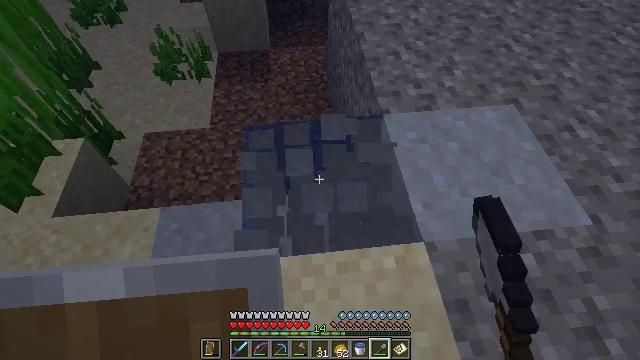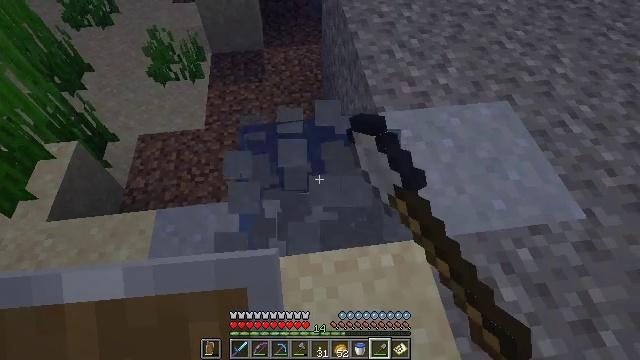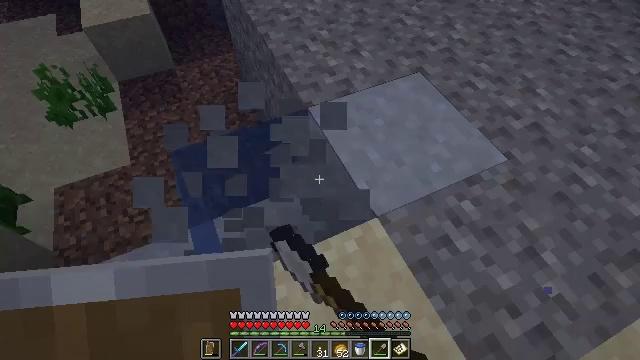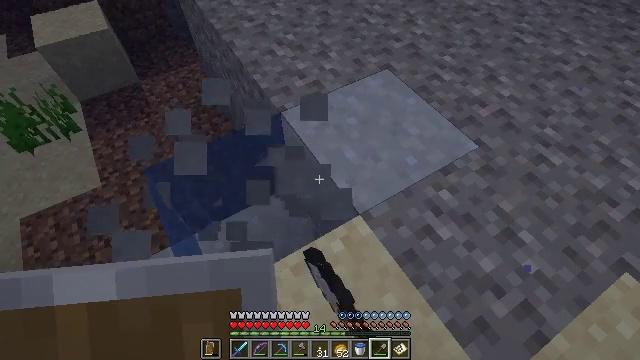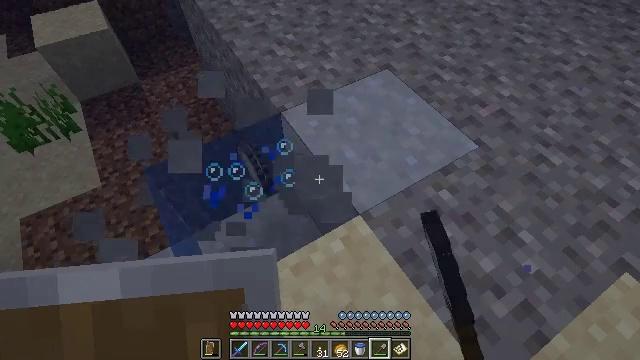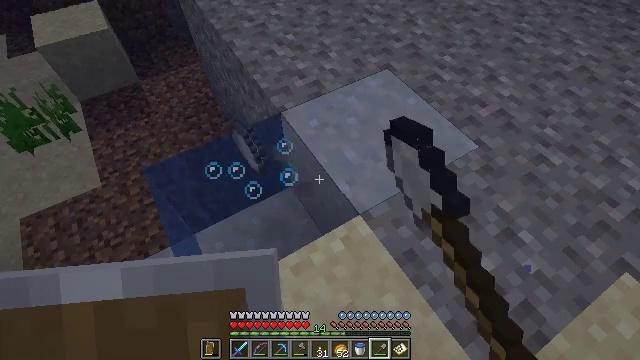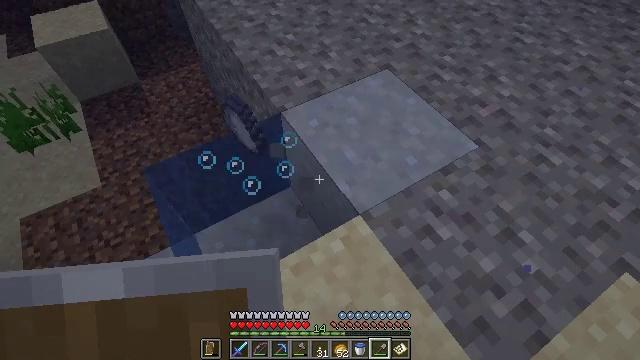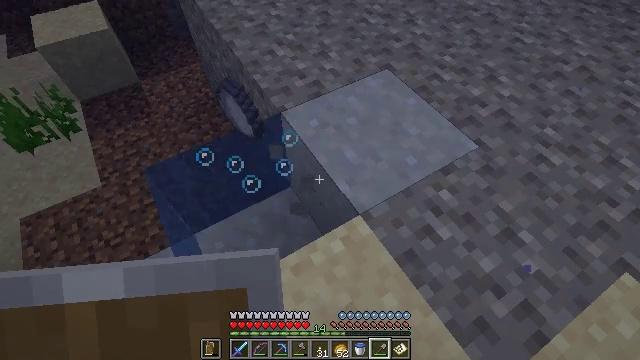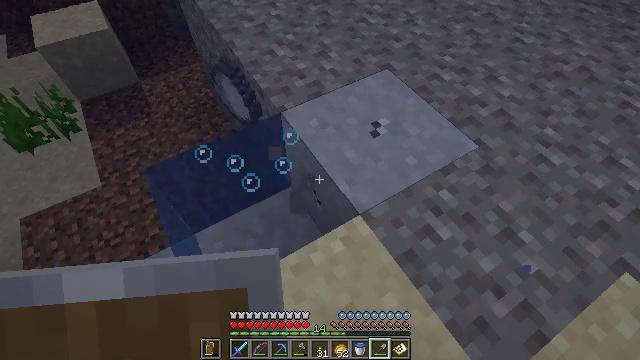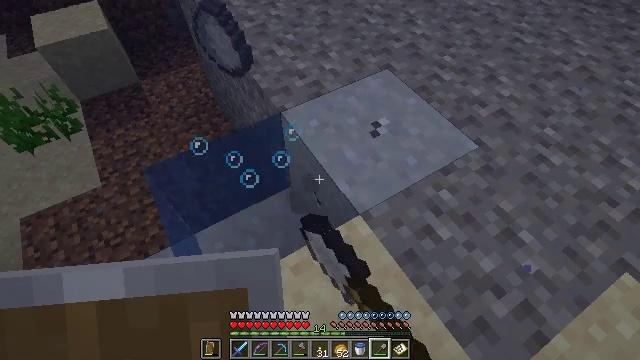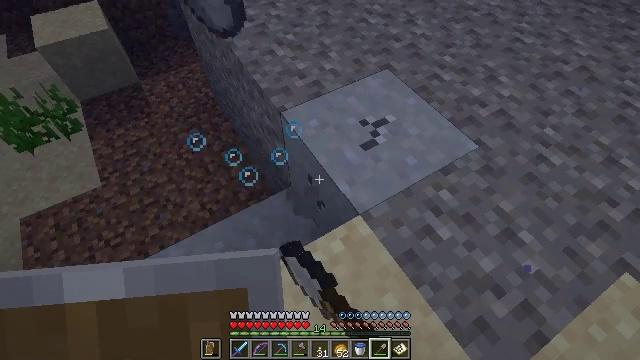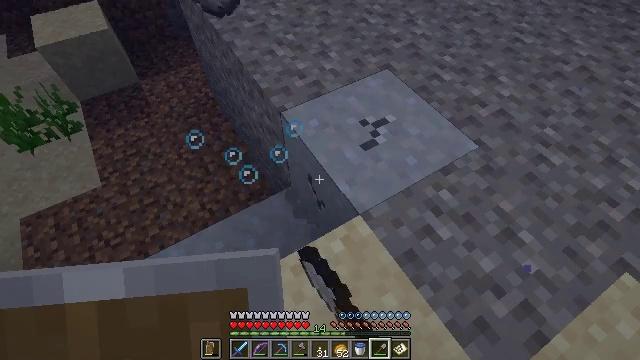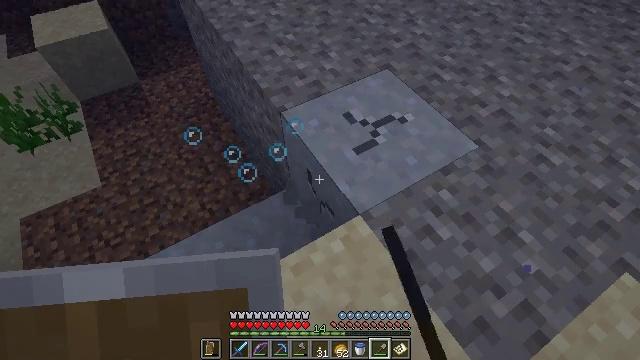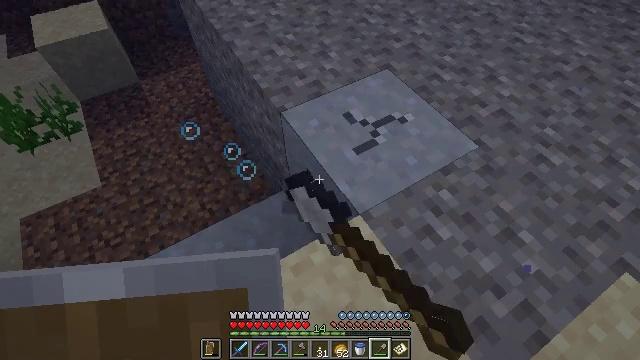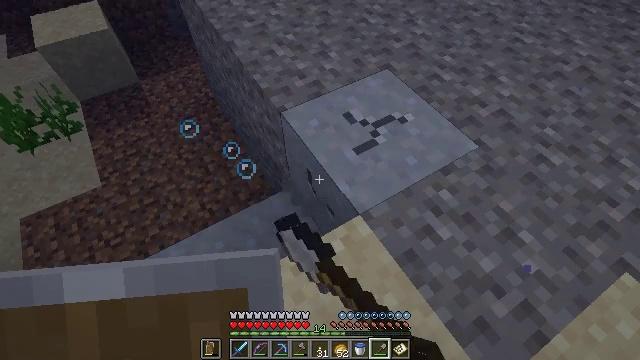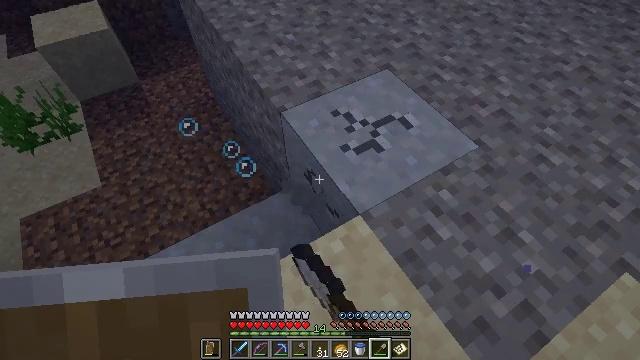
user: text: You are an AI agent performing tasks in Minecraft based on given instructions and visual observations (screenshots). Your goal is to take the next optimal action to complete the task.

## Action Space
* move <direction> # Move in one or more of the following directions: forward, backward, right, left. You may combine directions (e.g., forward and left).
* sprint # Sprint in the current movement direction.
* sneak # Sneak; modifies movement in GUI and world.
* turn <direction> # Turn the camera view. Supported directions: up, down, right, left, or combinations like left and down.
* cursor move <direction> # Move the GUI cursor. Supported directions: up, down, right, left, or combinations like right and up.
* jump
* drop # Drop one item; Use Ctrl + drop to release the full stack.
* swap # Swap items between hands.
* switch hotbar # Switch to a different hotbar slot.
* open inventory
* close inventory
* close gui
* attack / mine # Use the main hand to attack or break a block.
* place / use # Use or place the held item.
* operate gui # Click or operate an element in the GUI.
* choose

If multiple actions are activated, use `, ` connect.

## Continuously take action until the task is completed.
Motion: motion action
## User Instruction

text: Dig up clay found underwater.
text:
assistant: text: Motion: turn right, attack / mine
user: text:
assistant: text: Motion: turn right, attack / mine
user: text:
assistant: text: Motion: turn right, attack / mine
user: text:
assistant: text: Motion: attack / mine
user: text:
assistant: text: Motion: attack / mine
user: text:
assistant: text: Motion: attack / mine
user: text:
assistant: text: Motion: attack / mine
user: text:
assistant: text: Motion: attack / mine
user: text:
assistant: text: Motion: attack / mine
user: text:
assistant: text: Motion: attack / mine
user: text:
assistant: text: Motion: attack / mine
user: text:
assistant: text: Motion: attack / mine
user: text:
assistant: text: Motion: attack / mine
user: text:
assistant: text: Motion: attack / mine
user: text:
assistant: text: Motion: attack / mine
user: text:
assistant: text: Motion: attack / mine
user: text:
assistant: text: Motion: attack / mine
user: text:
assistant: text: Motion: attack / mine
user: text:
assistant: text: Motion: attack / mine
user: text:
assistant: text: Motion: attack / mine
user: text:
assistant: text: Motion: attack / mine
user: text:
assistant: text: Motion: attack / mine
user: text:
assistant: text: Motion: attack / mine
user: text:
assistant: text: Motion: attack / mine
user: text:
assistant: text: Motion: attack / mine
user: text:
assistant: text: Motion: attack / mine
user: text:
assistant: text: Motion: attack / mine
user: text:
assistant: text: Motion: attack / mine
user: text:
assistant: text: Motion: attack / mine
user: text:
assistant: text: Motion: attack / mine